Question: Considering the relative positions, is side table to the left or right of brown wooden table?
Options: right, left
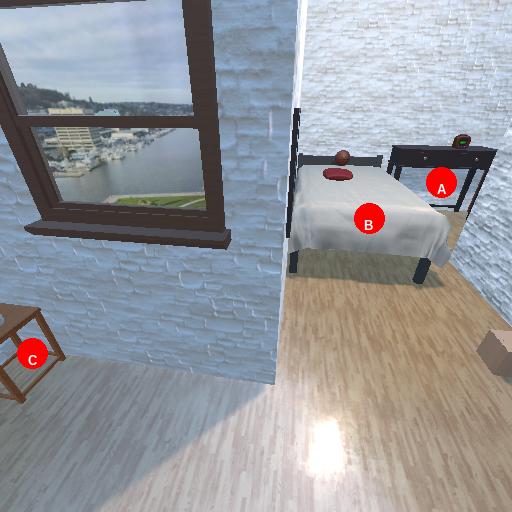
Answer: right